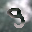
Label: 9